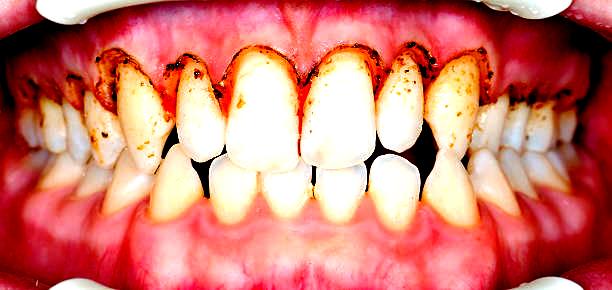
Condition: Calculus